Field crop: maize
Growth stage: 2
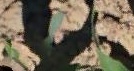
Species: maize